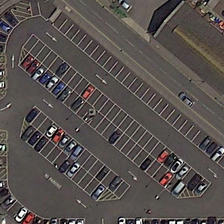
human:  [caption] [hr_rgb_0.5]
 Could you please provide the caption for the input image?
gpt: many cars are in a triangular parking lot near a road .

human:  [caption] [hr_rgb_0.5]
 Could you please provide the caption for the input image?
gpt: many cars are in a triangular parking lot near a road .

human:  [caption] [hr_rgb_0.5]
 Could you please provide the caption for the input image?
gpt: many cars are in a triangular parking lot near a road .

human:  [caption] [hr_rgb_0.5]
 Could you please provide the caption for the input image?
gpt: many cars are in a triangular parking lot near a road .

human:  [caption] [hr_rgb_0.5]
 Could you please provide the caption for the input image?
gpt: many cars are in a triangular parking lot near a road .